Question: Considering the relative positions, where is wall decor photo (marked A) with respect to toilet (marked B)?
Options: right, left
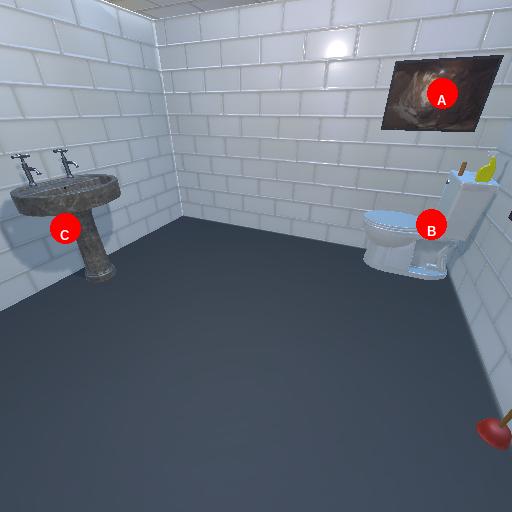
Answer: right